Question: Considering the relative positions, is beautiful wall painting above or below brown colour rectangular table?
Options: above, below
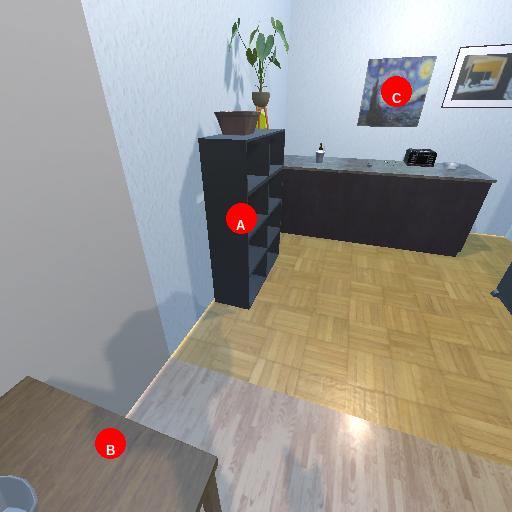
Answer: above